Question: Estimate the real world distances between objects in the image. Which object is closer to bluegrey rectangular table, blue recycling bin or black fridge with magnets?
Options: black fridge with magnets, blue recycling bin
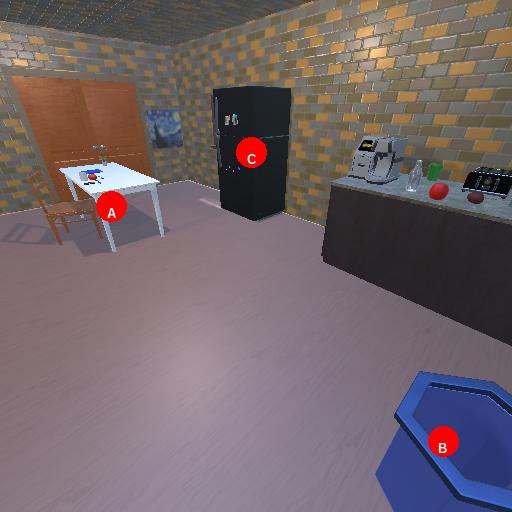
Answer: black fridge with magnets